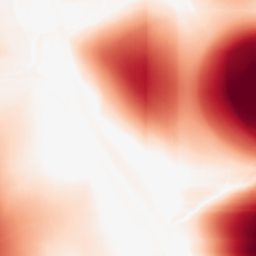
Category: morphological
Decomposition family: rolling_ball
Decomposition parameters: radius: 100
Upsampling method: bilinear
Upsampling parameters: scale: 2
Upsampling scale: 2